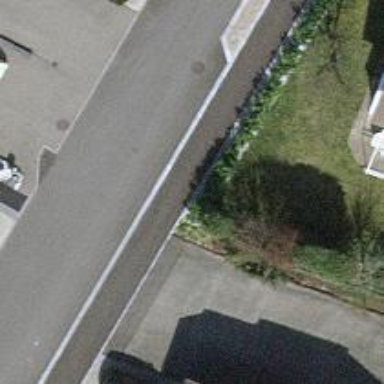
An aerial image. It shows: Hedge acting as barrier.